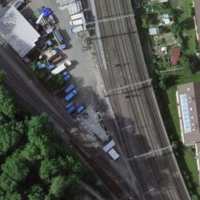
EUNIS habitat code: 57
Species observed at this site:
Symphoricarpos albus